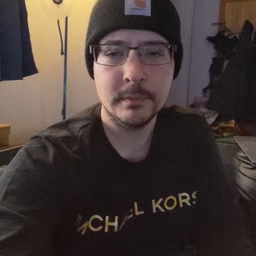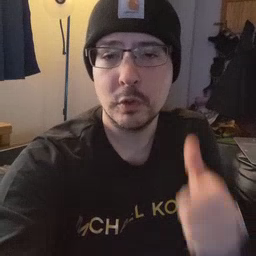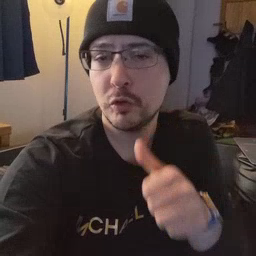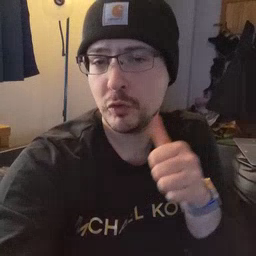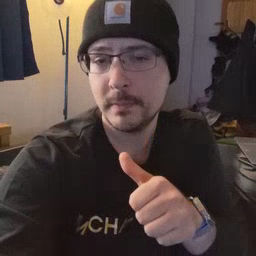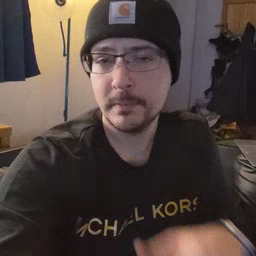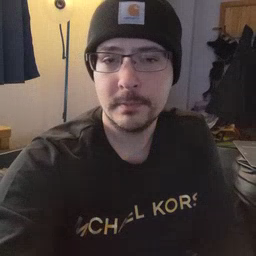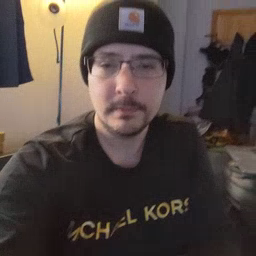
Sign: girl